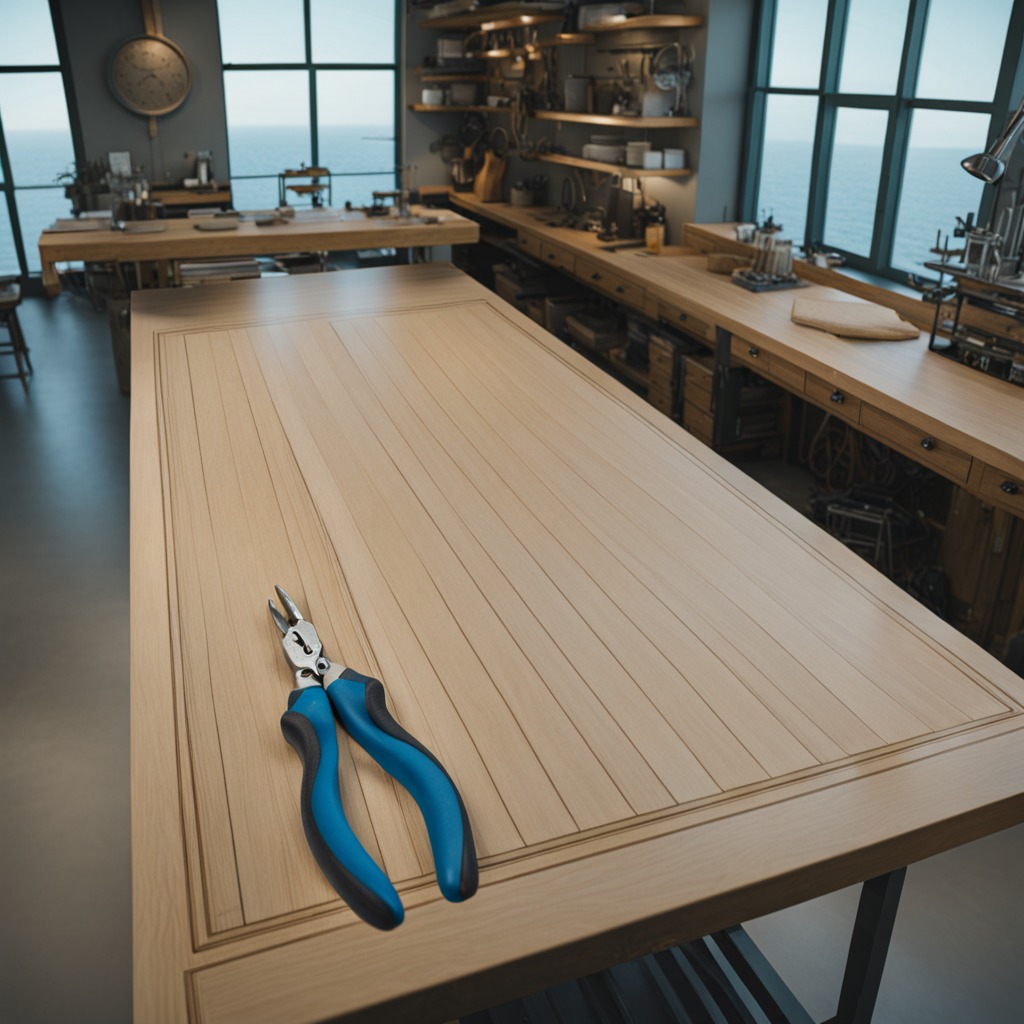
A plier lying on a workbench inside a coastal fishing gear workshop